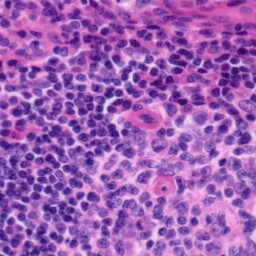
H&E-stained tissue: Tonsil